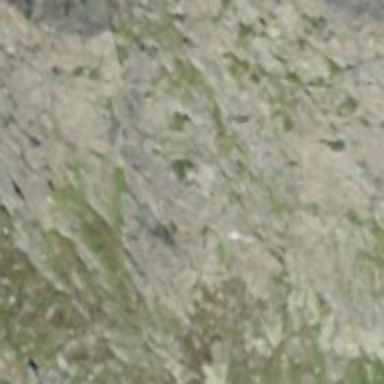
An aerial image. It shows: Cliff in nature.